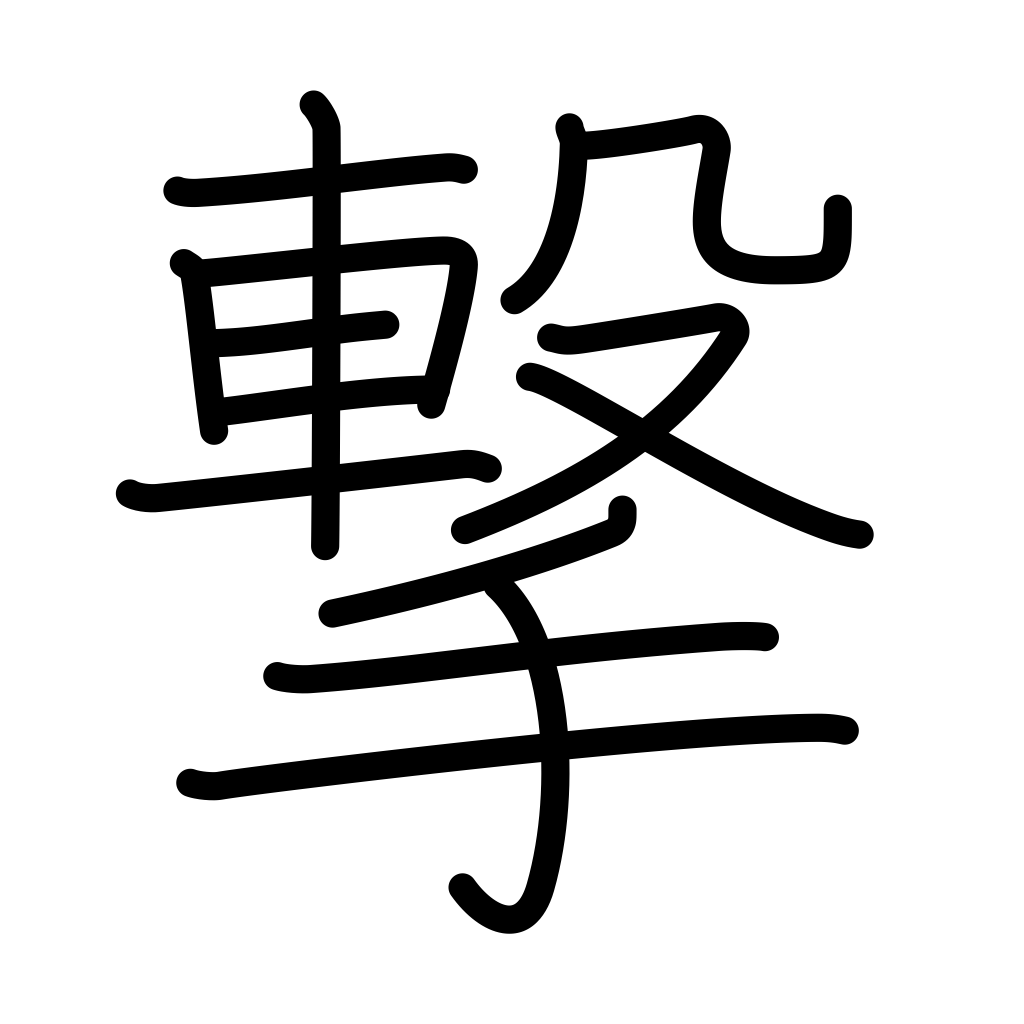
Meaning: beat, attack, defeat, conquer